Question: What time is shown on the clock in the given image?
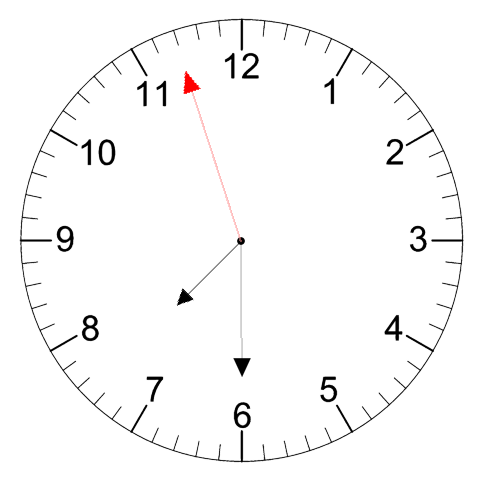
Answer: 07:29:57